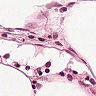
Metastatic tissue present: no